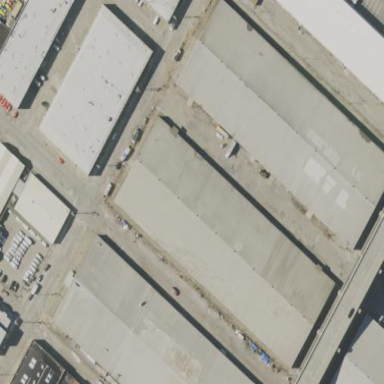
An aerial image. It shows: Industrial building.